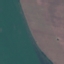
Label: AnnualCrop